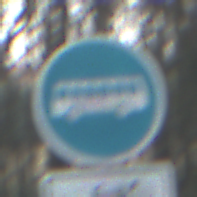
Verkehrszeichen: Busssonderstreifen
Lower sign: EinspurigeFahrzeugeFrei4
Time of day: SunriseSunset
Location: Outdoor (Nature)
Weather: Clear
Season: Winter
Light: Natural